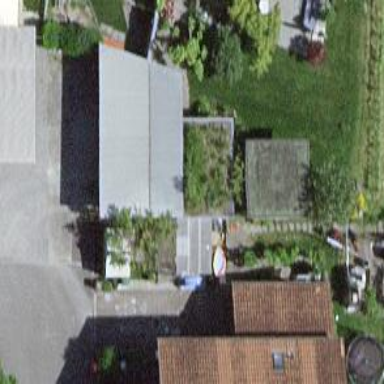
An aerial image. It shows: View of roof of building.